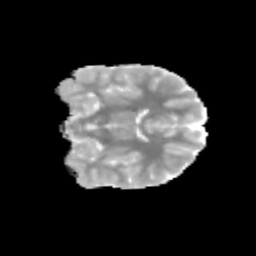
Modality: MD
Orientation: coronal
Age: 12
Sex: male
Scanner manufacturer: siemens
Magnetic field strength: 3 T
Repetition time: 3.8 s
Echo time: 0.07 s